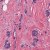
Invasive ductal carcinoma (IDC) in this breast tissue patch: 1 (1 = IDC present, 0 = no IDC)